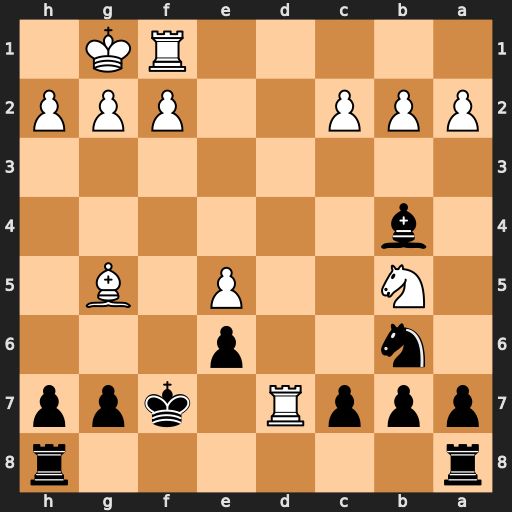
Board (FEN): r6r/pppR1kpp/1n2p3/1N2P1B1/1b6/8/PPP2PPP/5RK1
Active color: b
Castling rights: -
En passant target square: -
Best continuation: Nxd7